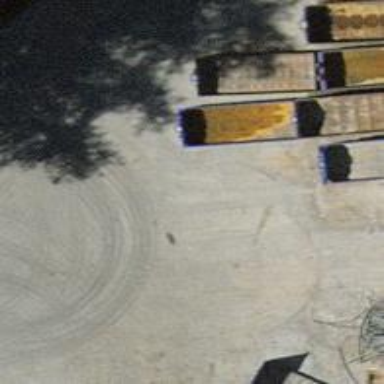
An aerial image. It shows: Recycling center.